Question: i am using tomcat 7.0.11 which also support servlet 3.0 but
'req.getServletContext().getEffectiveMajorVersion()' // 2
'req.getServletContext().getEffectiveMinorVersion()' // 5
gives me this output.
how would i achive servlet 3.0?
it show as tomcat support javaServer page 2.2.
and also how would i get JAvaServer Page version?
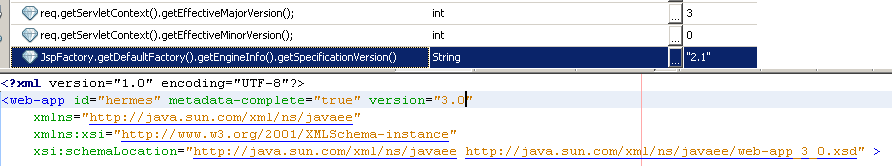
Answer: Make sure that 'web.xml' specifies Servlets 3.0:
'''
<web-app
xmlns:xsi="http://www.w3.org/2001/XMLSchema-instance"
xmlns="http://java.sun.com/xml/ns/javaee"
xmlns:web="http://java.sun.com/xml/ns/javaee/web-app_2_5.xsd"
xsi:schemaLocation="http://java.sun.com/xml/ns/javaee http://java.sun.com/xml/ns/javaee/web-app_3_0.xsd"
version="3.0">
<!-- snip -->
</web-app>
'''
To get the version of JSP that you're using, use the <URL>:
'''
JspFactory.getDefaultFactory().getEngineInfo().getSpecificationVersion();
'''